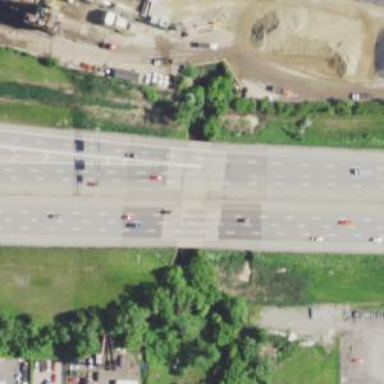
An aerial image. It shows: Bridge over motorway.